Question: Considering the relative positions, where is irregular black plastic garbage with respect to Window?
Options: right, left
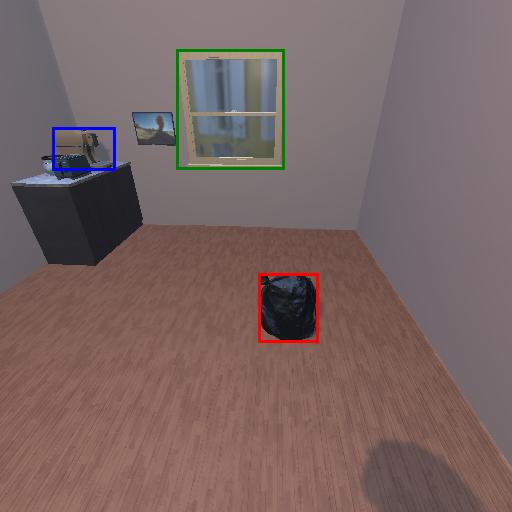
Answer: right